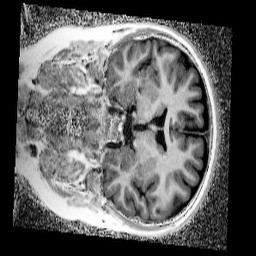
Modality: UNIT1_denoised
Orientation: coronal
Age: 11
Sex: male
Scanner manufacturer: siemens
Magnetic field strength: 3 T
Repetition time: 4 s
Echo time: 0.00299 s